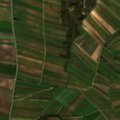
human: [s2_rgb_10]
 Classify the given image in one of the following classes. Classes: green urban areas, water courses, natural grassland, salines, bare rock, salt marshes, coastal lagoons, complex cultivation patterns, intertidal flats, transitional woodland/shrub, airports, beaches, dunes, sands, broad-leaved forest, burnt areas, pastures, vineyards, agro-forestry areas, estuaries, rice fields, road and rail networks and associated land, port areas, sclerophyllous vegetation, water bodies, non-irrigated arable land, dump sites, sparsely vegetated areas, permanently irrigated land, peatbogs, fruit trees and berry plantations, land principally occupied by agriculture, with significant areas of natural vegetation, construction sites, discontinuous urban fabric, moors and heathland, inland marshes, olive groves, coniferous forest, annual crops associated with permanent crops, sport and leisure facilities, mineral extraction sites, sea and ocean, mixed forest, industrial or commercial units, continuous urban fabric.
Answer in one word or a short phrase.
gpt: non-irrigated arable land, vineyards, complex cultivation patterns, land principally occupied by agriculture, with significant areas of natural vegetation